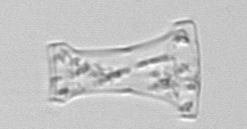
Label: Eucampia